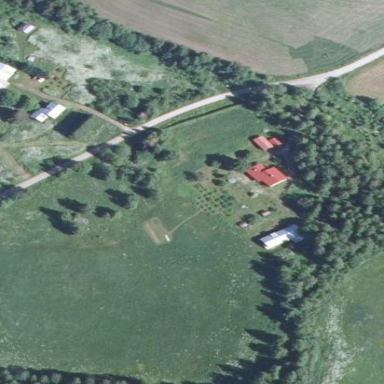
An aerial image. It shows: Farmyard area.